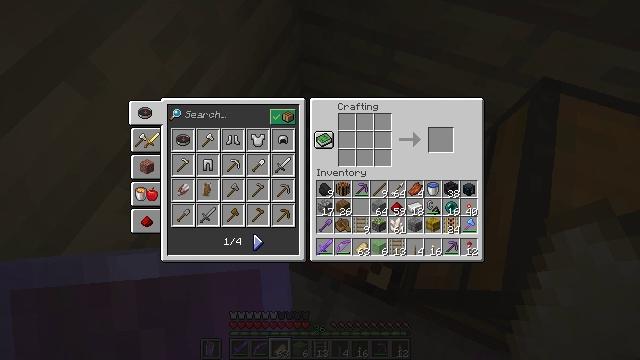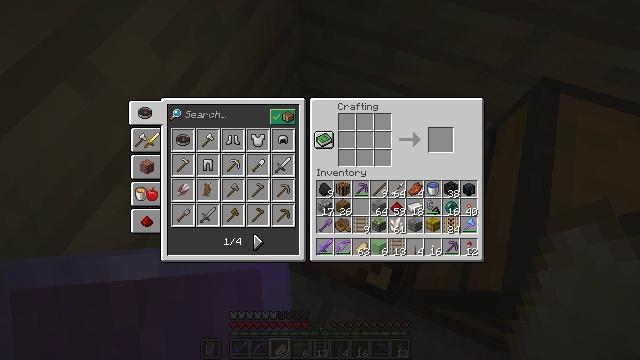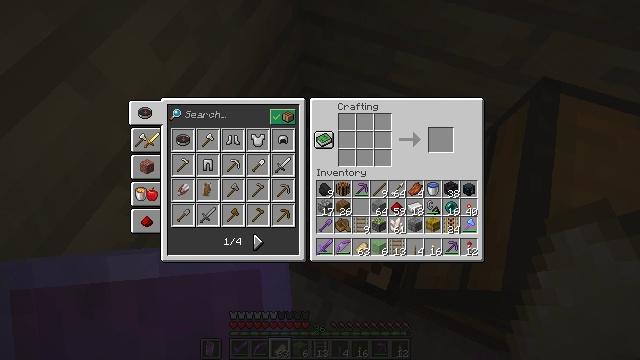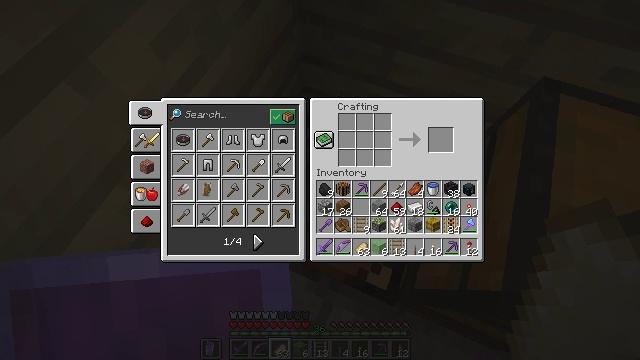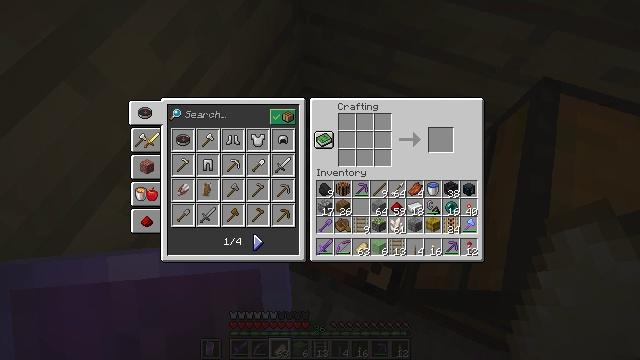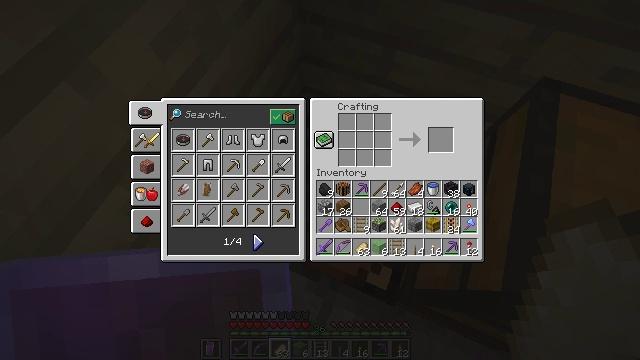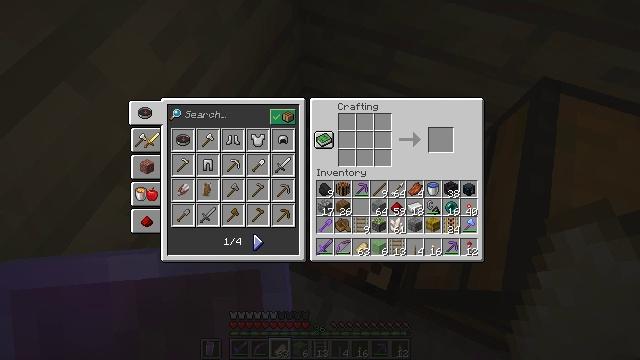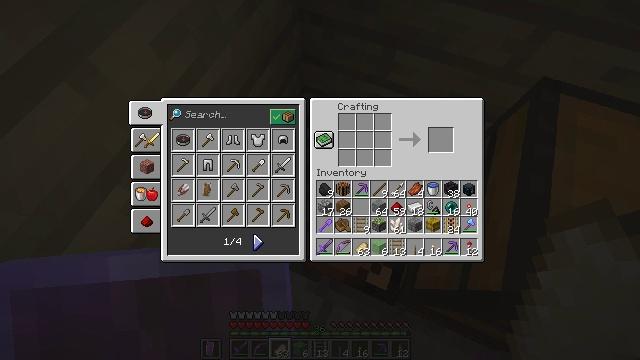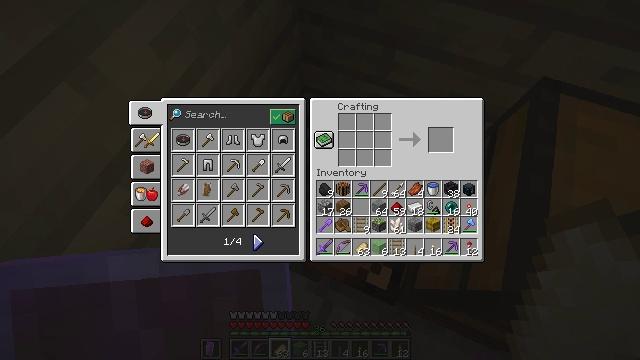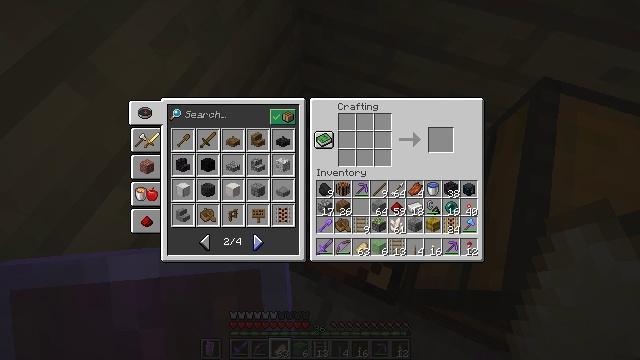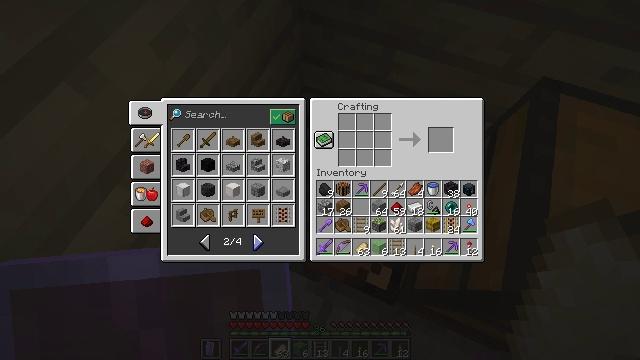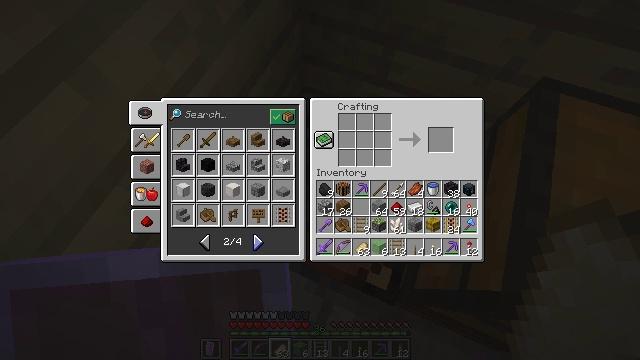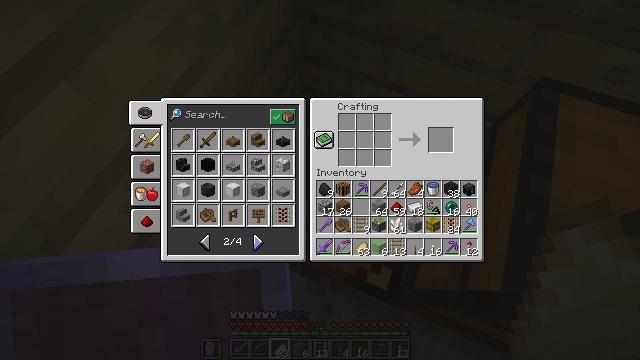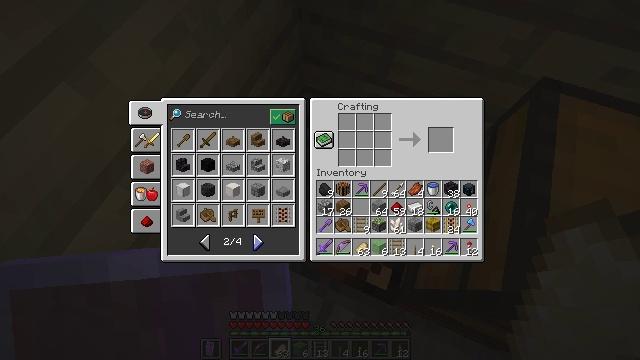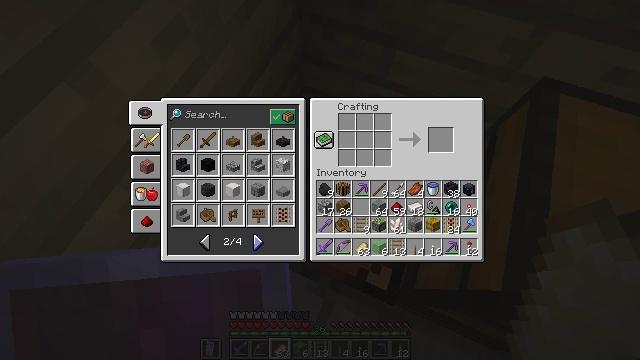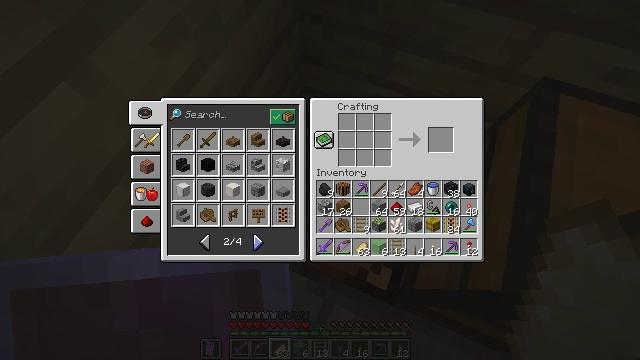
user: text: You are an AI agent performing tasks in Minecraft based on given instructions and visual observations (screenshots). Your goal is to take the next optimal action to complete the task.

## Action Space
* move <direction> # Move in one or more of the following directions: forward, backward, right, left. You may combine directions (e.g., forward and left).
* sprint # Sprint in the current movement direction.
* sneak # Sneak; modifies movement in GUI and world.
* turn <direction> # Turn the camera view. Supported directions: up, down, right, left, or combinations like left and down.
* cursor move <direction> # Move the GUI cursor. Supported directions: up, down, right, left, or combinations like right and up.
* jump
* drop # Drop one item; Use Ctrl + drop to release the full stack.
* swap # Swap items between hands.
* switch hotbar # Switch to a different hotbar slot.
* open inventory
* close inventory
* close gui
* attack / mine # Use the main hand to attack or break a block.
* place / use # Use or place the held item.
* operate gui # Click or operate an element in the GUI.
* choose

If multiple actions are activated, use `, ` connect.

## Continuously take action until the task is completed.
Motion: motion action
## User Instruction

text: Form a comparator using the crafting grid.
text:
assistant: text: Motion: no_op
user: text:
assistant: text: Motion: no_op
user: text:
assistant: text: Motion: no_op
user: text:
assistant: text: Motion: no_op
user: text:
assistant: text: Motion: turn up
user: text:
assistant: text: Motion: no_op
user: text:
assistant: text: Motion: no_op
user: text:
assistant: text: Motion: no_op
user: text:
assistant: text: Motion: attack / mine
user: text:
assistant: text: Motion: attack / mine
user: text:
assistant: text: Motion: attack / mine
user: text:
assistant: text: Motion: no_op
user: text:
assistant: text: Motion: no_op
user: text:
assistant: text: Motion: no_op
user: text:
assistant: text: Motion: no_op
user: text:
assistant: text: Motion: no_op
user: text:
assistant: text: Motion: no_op
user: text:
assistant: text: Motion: attack / mine
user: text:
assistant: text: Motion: attack / mine
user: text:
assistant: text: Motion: attack / mine
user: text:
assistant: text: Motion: no_op
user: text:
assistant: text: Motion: no_op
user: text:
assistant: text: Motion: no_op
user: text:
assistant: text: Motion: no_op
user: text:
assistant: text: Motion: no_op
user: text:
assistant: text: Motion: no_op
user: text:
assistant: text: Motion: no_op
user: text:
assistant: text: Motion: no_op
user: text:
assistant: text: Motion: no_op
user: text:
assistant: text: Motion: no_op